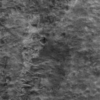
Label: not_dusty